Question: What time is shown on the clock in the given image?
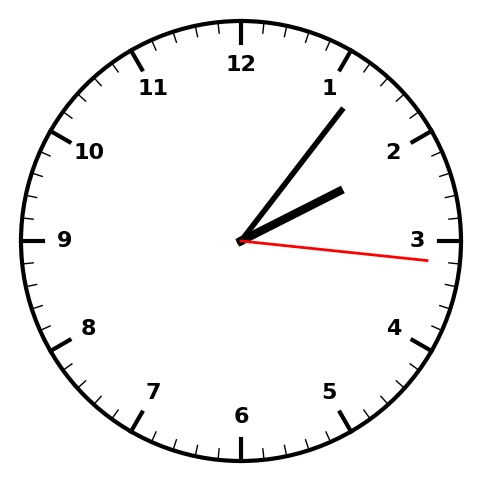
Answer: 02:06:16